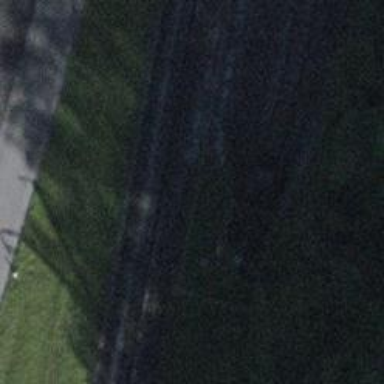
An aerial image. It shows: Railway buffer stop.